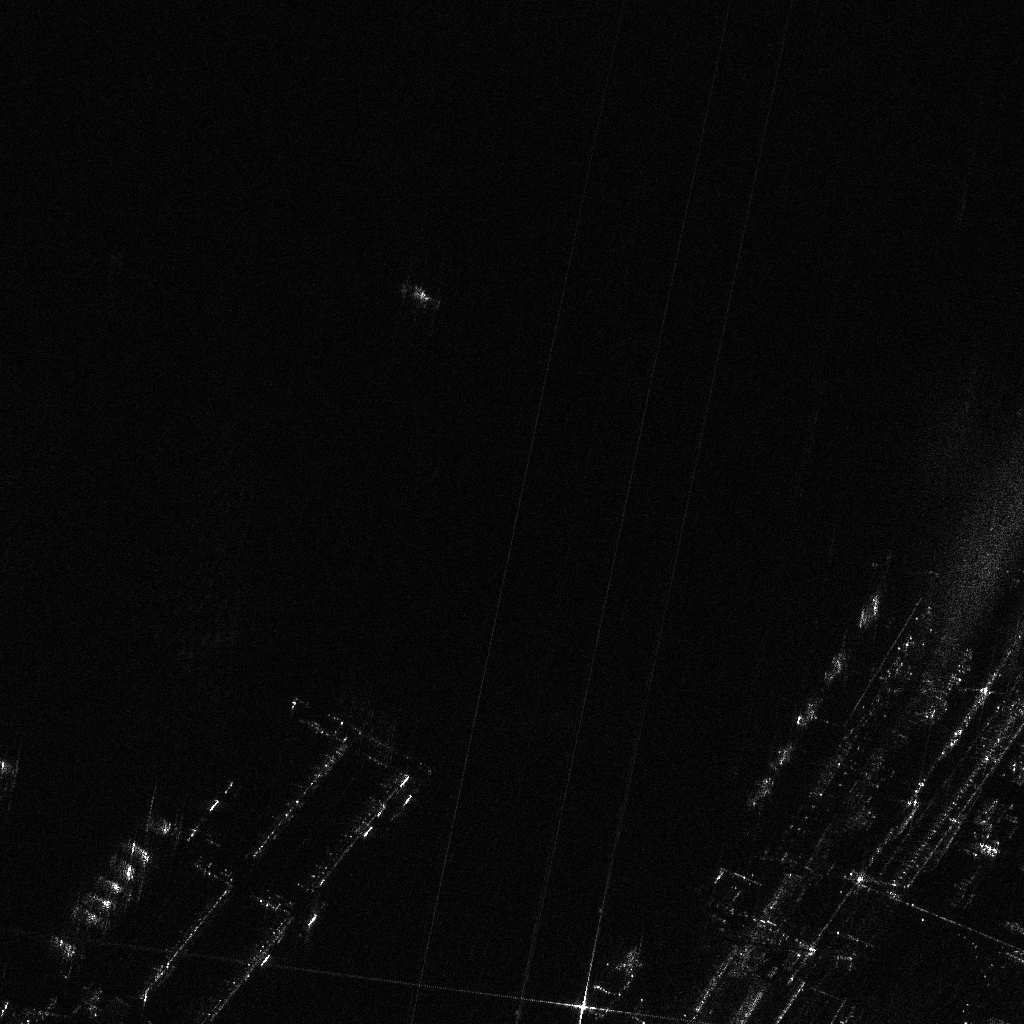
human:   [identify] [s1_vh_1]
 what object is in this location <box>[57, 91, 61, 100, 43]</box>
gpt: <ref>1 medium dredger at the bottom</ref>